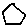
Label: hexagon